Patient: sex M, age 60
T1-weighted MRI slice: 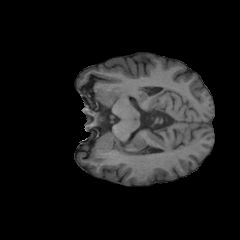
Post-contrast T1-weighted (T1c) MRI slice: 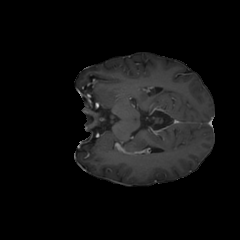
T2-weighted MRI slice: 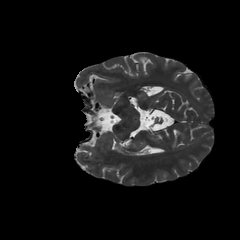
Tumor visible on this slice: no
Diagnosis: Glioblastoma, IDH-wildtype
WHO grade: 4